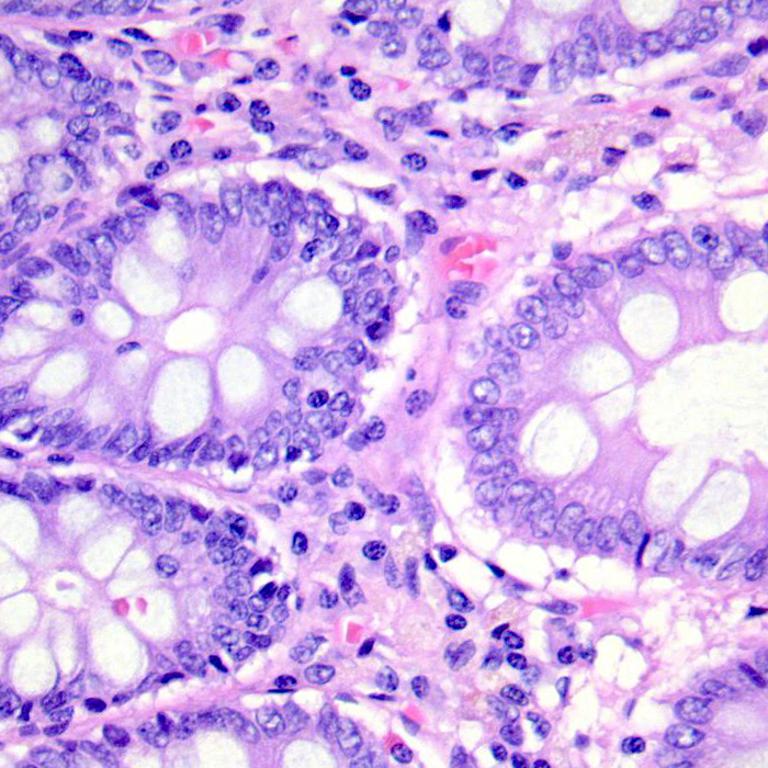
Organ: colon
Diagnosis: benign